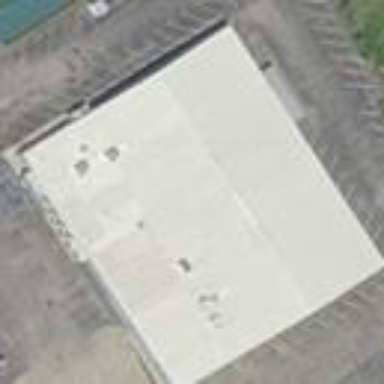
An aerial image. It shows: Building with bowling alley inside.